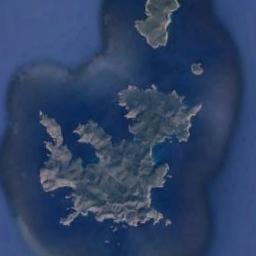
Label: island